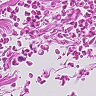
Metastatic tissue present: no